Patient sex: M
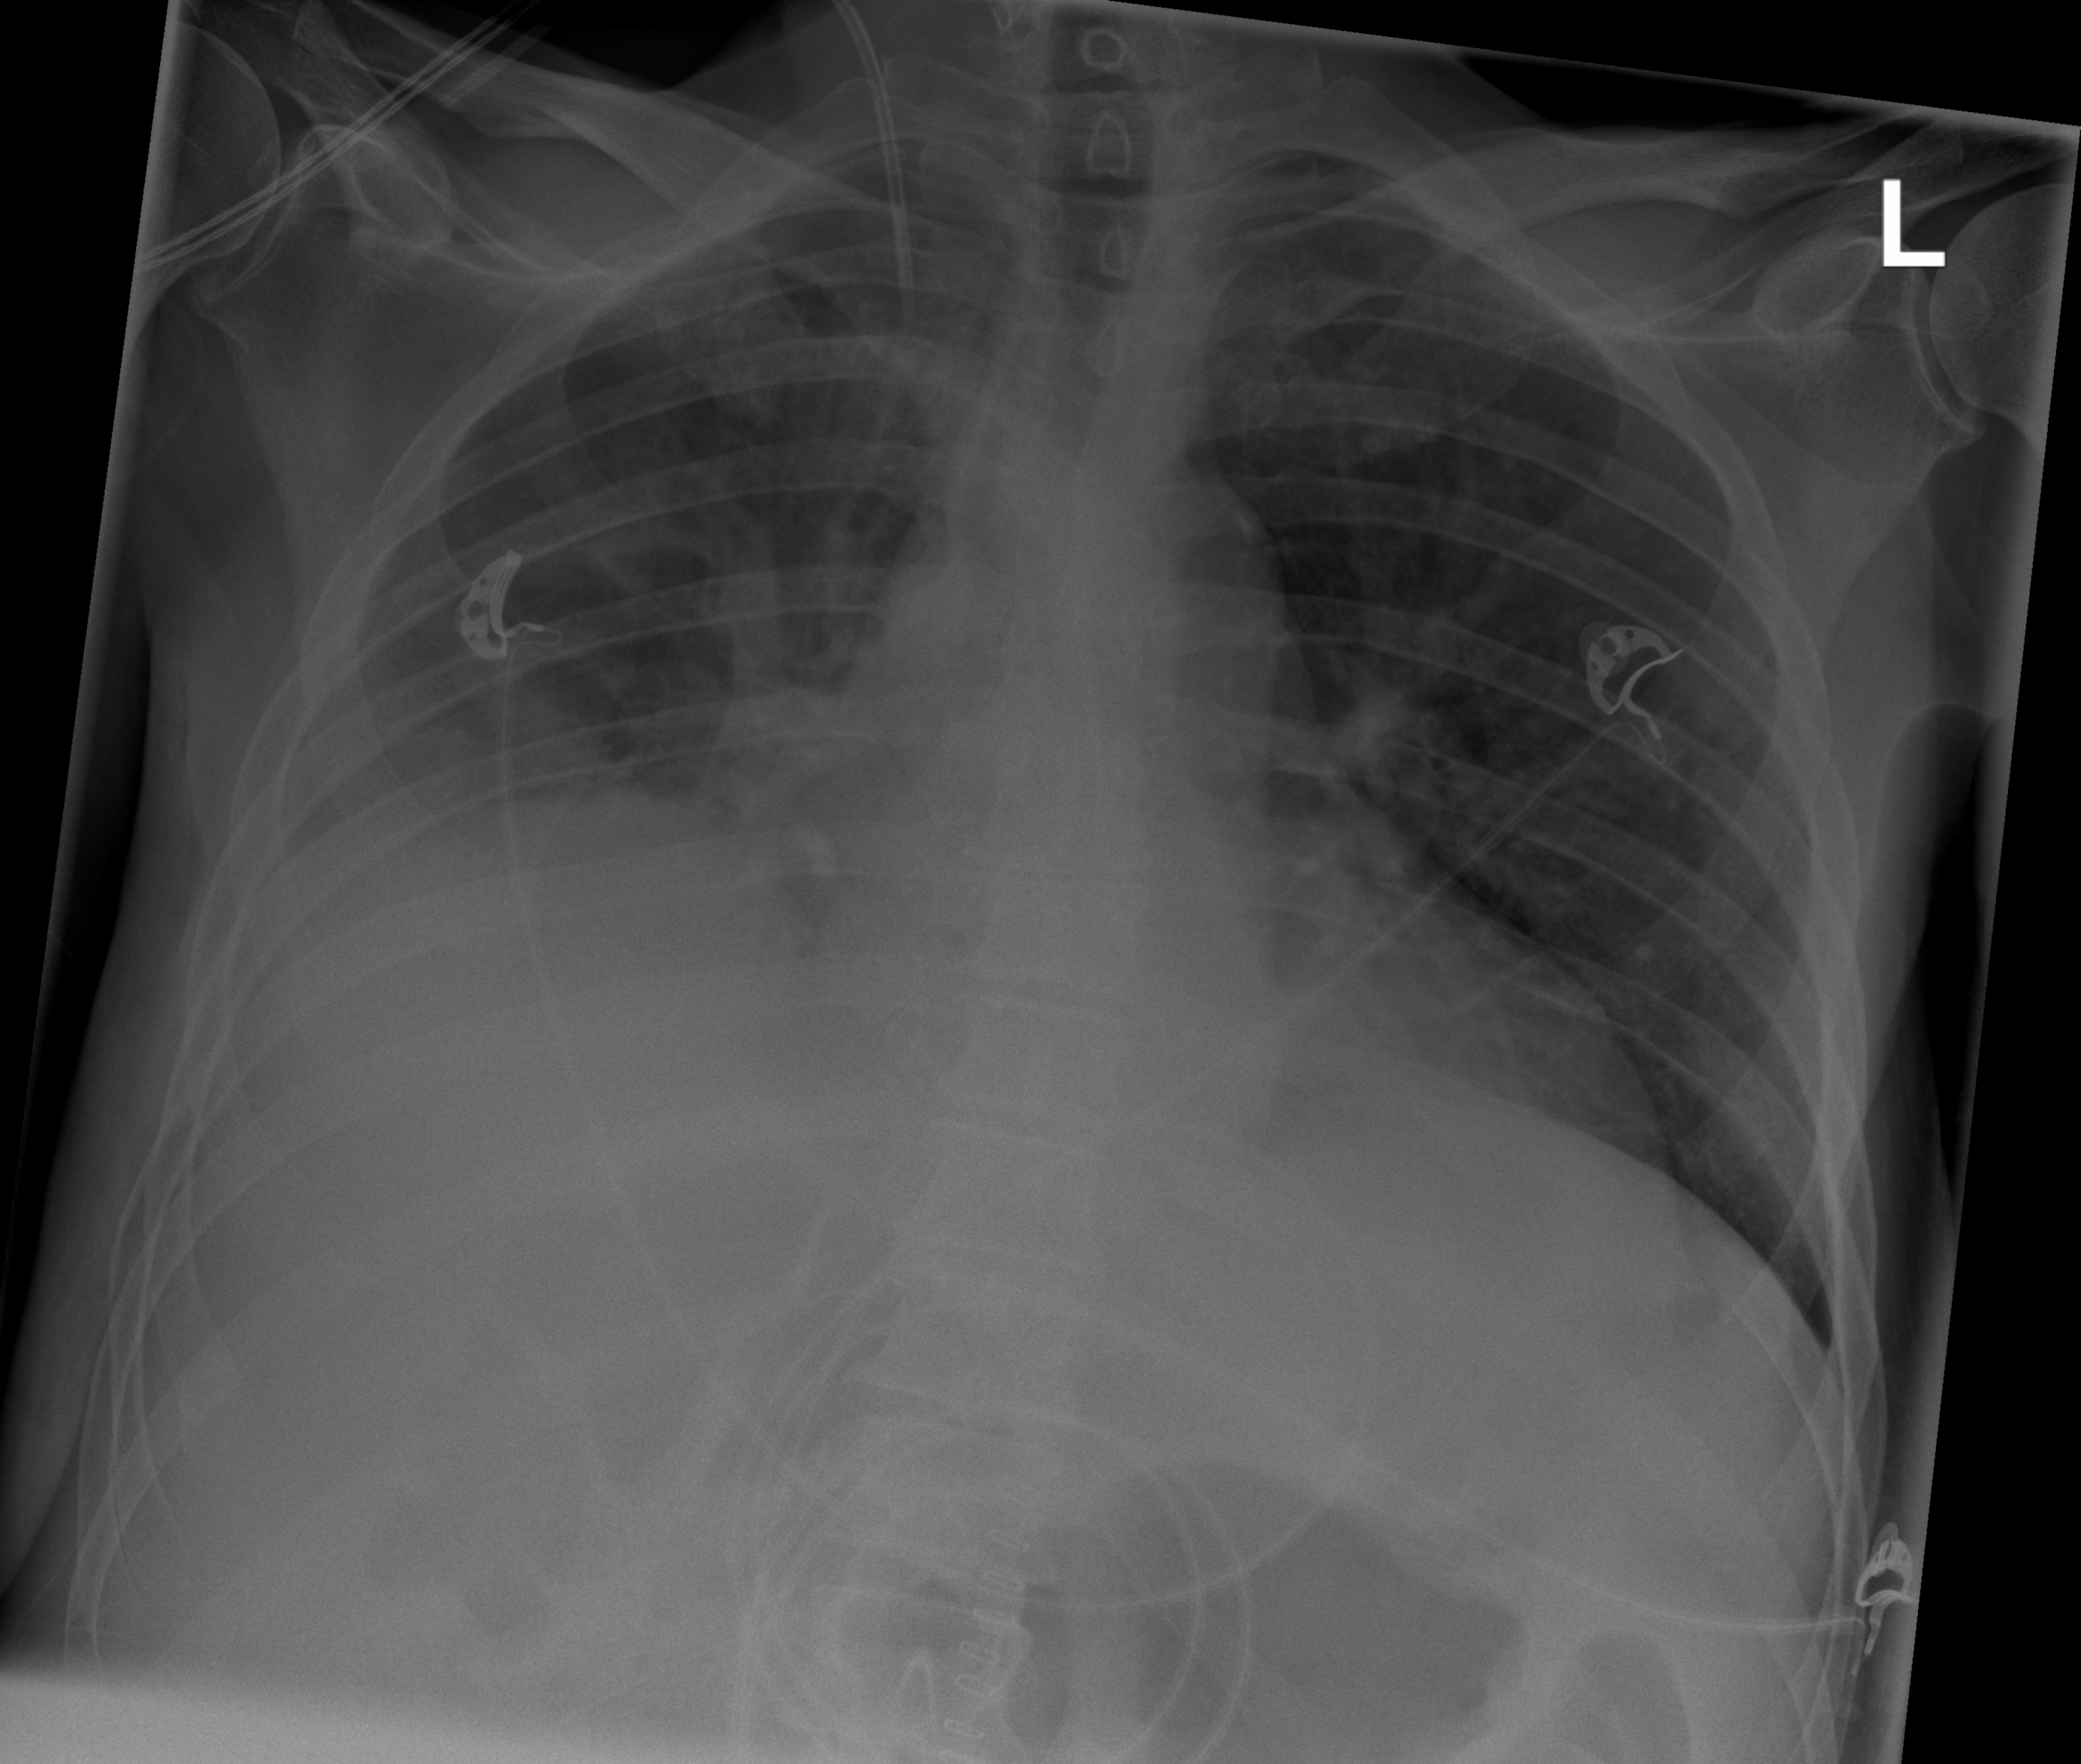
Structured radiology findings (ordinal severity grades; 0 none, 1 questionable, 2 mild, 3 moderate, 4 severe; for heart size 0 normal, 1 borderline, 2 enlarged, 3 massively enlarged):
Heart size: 1
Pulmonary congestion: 2
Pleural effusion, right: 2
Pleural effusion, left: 0
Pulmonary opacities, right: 2
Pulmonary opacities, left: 0
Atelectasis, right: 2
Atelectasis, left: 0